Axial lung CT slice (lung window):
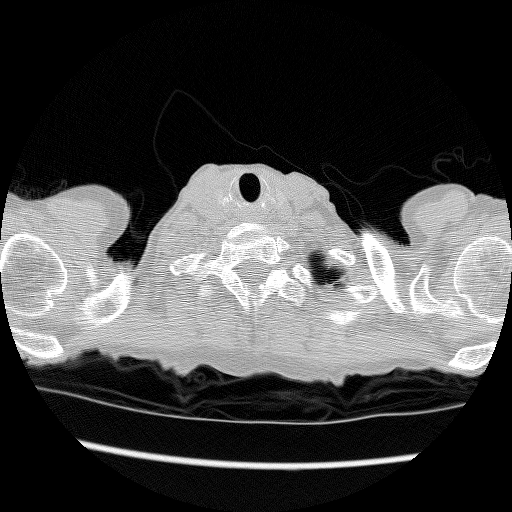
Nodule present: no